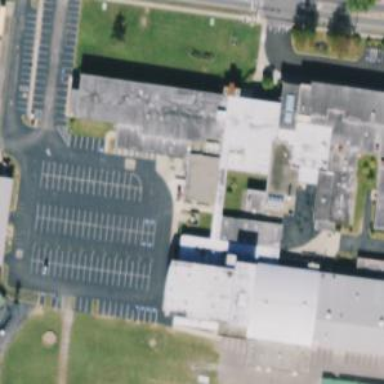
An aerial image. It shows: School building.